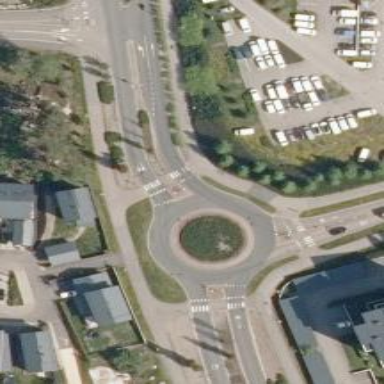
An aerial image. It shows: Tertiary road with asphalt surface leading to roundabout junction.